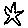
Label: star